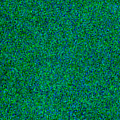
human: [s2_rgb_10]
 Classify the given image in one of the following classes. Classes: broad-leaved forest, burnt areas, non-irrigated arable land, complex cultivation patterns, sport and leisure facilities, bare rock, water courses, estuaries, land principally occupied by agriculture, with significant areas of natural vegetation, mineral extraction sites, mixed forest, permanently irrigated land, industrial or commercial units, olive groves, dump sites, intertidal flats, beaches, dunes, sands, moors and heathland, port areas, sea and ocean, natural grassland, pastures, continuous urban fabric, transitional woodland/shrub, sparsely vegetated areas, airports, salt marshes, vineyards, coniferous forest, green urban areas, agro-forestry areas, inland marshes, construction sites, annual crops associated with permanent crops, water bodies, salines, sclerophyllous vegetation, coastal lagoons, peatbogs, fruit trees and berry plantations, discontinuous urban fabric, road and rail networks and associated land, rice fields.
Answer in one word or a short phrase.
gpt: sea and ocean